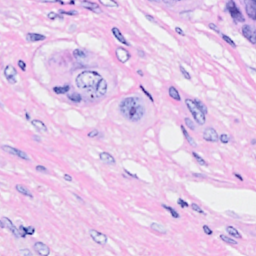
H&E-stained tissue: Breast